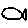
Label: fish